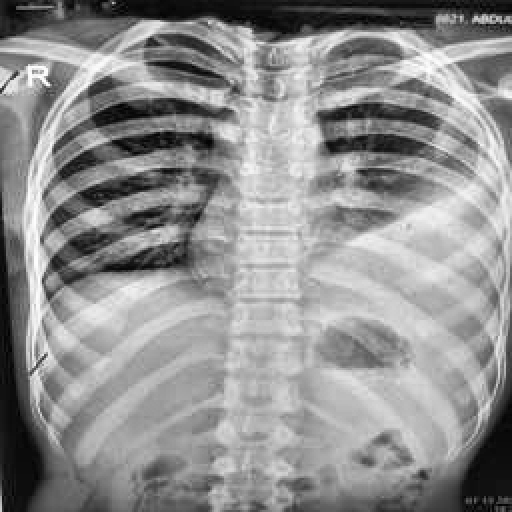
Finding: TUBERCULOSIS